Question: I'm a bit mind boggled at this, but i have the problem of trying to get my head around mouse snapping to a grid. Currently I'm drawing a grid by overriding 'OnRender' like so;
'''
protected override void OnRender(DrawingContext drawingContext)
{
int numberOfVerticalLines = 8;
int numberOfHorizontalLines = 8;
CellHeight = this.ActualHeight / numberOfVerticalLines;
CellWidth = this.ActualWidth / numberOfHorizontalLines;
double verticalOffset = 0;
double horizontalOffset = 0;
Pen pen = new Pen(Stroke, StrokeThickness);
pen.DashStyle = DashStyle;
for (int i = 0; i <= numberOfHorizontalLines; i++)
{
for (int j = 0; j <= numberOfVerticalLines; j++)
{
drawingContext.DrawLine(pen, new Point(horizontalOffset, verticalOffset), new Point(horizontalOffset, CellHeight + verticalOffset));
verticalOffset += CellHeight;
}
horizontalOffset += CellWidth;
verticalOffset = 0;
}
horizontalOffset = 0;
verticalOffset = 0;
for (int i = 0; i <= numberOfVerticalLines; i++)
{
for (int j = 0; j <= numberOfHorizontalLines; j++)
{
drawingContext.DrawLine(pen, new Point(horizontalOffset, verticalOffset), new Point(CellWidth + horizontalOffset, verticalOffset));
horizontalOffset += CellWidth;
}
verticalOffset += CellHeight;
horizontalOffset = 0;
}
}
'''
And that gives the following result;

However i'm a little stuck with thinking about a route to take to snap the mouse to the nearest grid intersection (where a horizontal line meets a vertical line). Obviously as i'm using the drawingcontext to draw the lines i have no reference to these lines after they've been drawn.
So i guess essentially my question is, how can i go about implementing mouse snap to grid? Is this more of a maths question than an object orientated control question? I've read through almost every stack overflow question i found relevant but havn't been able to come to any realistic ideas yet.
Note: Whilst at the minute i've hard coded an 8x8 grid, this will be user defined eventually.
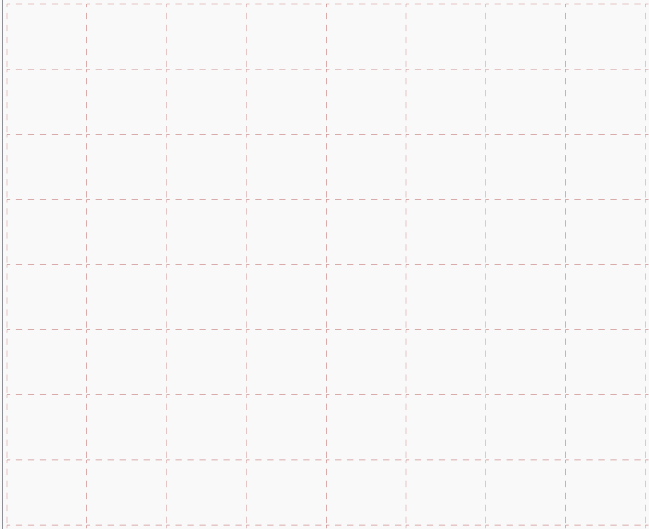
Answer: A basic approach is to compare the (x,y) of your mouse to the crosses by:
1. calculating the start- and endpoint of the width and height of the cell in which the mouse is located; and
2. comparing those two intervals (width and height) to the actual mouse (x,y) to find the nearest cell point.
Here is some quickly thrown together example code to demonstrate the snapping:
'''
/// <summary>
/// When left shift key is pressed we snap the mouse to the closest
/// intersection
/// </summary>
void MainWindow_KeyDown(object sender, KeyEventArgs e)
{
if (e.Key == Key.LeftShift)
{
var p = GetSnappingPoint(Mouse.GetPosition(this), new Size(200, 200));
SetCursorPos((int)p.X, (int)p.Y+20);
}
}
[DllImport("User32.dll")]
private static extern bool SetCursorPos(int x, int y);
/// <summary>
/// Get snapping point by
/// </summary>
Point GetSnappingPoint(Point mouse,Size cellSize)
{
//Get x interval based on cell width
var xInterval = GetInterval(mouse.X, cellSize.Width);
//Get y interal based in cell height
var yInterval = GetInterval(mouse.Y, cellSize.Height);
// return the point on cell grid closest to the mouseposition
return new Point()
{
X = Math.Abs(xInterval.Lower - mouse.X) > Math.Abs(xInterval.Upper - mouse.X) ? xInterval.Upper : xInterval.Lower,
Y = Math.Abs(yInterval.Lower - mouse.Y) > Math.Abs(yInterval.Upper - mouse.Y) ? yInterval.Upper : yInterval.Lower,
};
}
/// <summary>
/// Find an interval of the celsize based on mouse position and size
/// </summary>
Interval GetInterval(double mousePos,double size)
{
return new Interval()
{
Lower = ((int)(mousePos / size)) * size,
Upper = ((int)(mousePos / size)) * size + size
};
}
/// <summary>
/// Basic interval class
/// </summary>
class Interval
{
public double Lower { get; set; }
public double Upper { get; set; }
}
'''